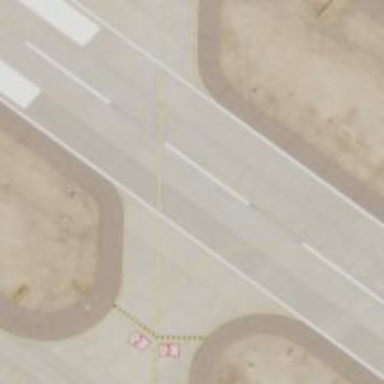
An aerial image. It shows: View of taxiway at the airport.